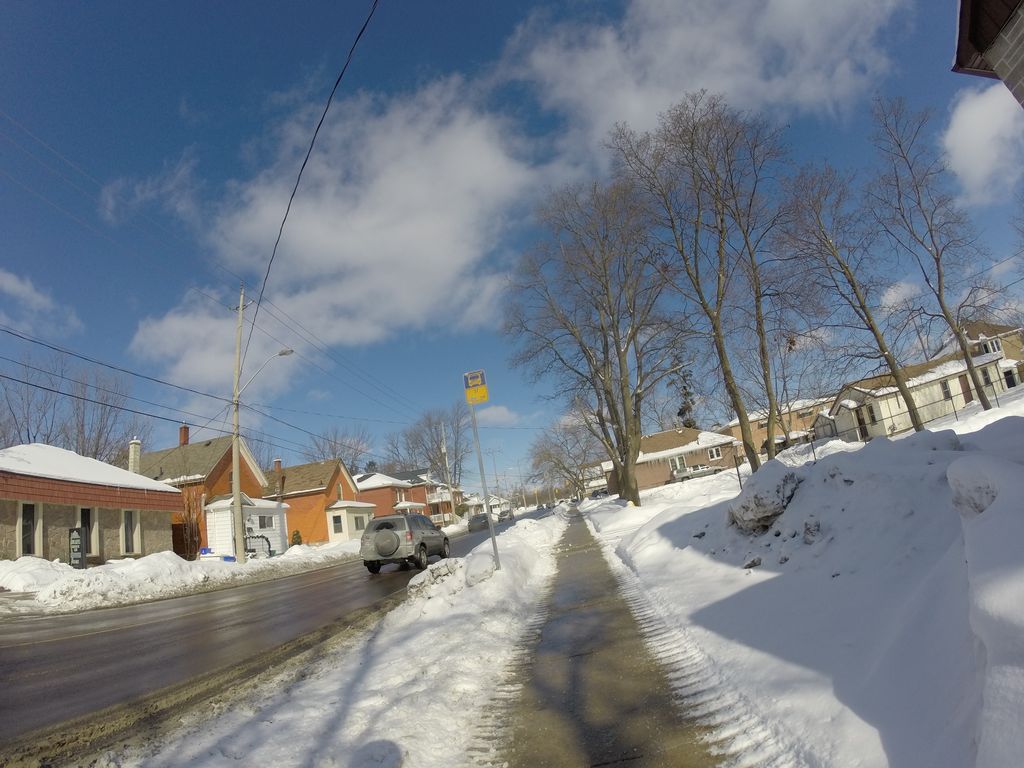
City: kitchener-waterloo